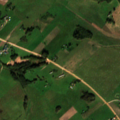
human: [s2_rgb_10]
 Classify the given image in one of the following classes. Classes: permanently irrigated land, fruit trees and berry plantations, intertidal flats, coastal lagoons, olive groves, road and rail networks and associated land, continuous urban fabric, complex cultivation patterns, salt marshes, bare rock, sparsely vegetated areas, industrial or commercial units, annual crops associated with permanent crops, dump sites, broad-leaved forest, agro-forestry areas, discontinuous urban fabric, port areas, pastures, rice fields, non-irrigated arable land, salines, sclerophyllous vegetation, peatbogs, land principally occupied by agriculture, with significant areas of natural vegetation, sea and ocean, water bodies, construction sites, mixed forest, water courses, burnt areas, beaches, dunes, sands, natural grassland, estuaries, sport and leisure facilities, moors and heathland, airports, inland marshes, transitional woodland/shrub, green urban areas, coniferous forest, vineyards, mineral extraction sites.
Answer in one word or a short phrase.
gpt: non-irrigated arable land, pastures, complex cultivation patterns, broad-leaved forest